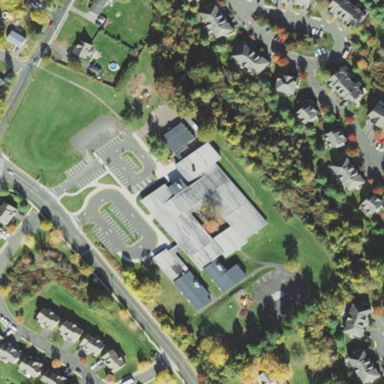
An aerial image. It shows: School.